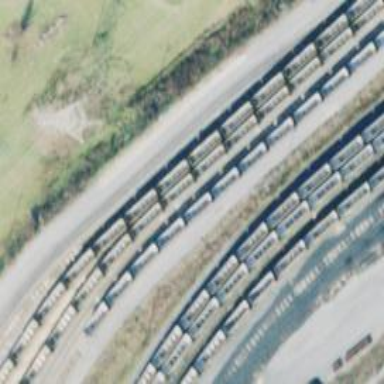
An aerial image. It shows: Rail spur service.